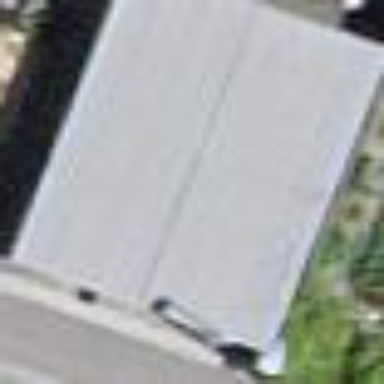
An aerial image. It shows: View of roof of building.